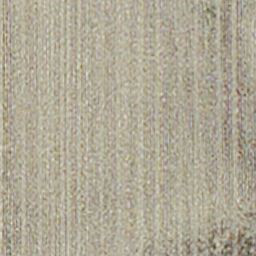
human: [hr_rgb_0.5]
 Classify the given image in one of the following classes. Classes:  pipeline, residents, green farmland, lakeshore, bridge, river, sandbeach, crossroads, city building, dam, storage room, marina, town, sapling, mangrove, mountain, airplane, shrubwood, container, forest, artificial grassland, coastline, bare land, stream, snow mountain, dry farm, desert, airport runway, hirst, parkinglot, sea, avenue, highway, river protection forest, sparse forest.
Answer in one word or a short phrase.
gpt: dry farm